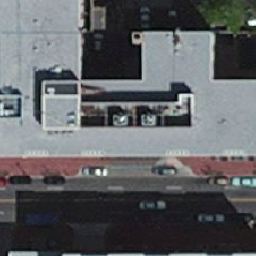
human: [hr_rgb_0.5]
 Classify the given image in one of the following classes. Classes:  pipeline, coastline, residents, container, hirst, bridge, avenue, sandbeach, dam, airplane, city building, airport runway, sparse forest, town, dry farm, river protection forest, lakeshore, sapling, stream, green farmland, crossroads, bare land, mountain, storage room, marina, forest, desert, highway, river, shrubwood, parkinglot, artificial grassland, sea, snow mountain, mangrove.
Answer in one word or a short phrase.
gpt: city building